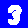
Digit: 3